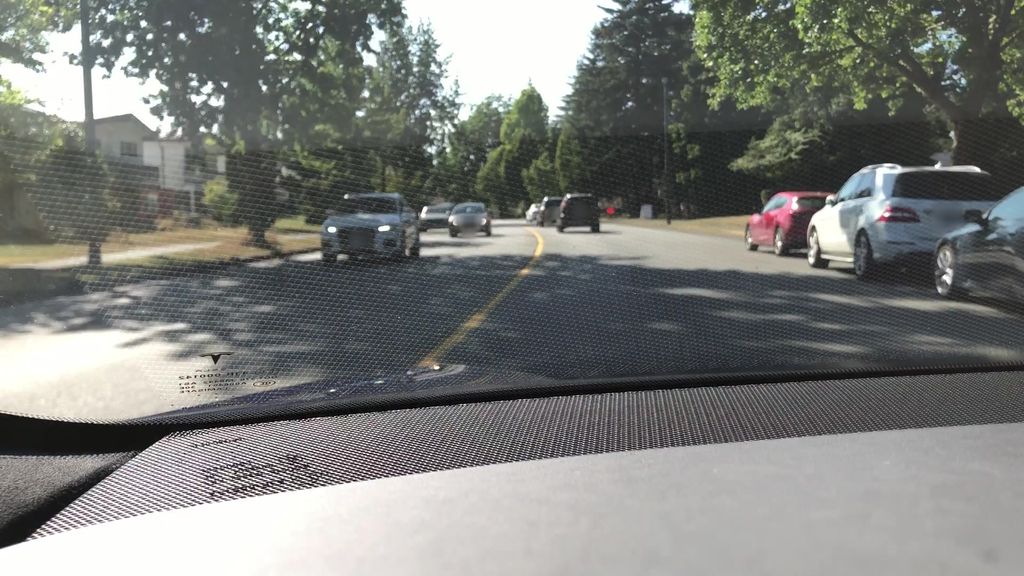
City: vancouver